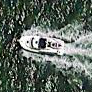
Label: Civil_yacht